Question: I'm trying to align my btns to be center and stay in the same row, and I'm not sure how will I accomplish that.
---

This is what I have :
What We do
Subtext for what we do</span> -->
'''
{{-- Left --}}
<div class="col-lg-4 col-md-4 col-sm-4">
<div class="feature-img"> <span class="fa fa-graduation-cap fa-5x"></span> </div>
<h3>Tutti.ed</h3>
<p style="text-align: justify;" >Tutti.ed is an educational software framework that serves as the backbone for robust digital learning products.
Your brand, your content, your instructional vision... our technology.
View our gallery to see sample products.
<br><br><a class="btn btn-xs btn-primary" href="/tutti-ed">Learn more </a>
</p>
</div>
{{-- Middle --}}
<div class="col-lg-4 col-md-4 col-sm-4">
<div class="feature-img"> <span class="fa fa-code fa-5x"></span> </div>
<h3>Tutti.dev</h3>
<p style="text-align: justify;" >Tutti.dev makes the work of software professionals easier by facilitating all stages of the software development lifecycle.
Tutti.dev was created by developers, for developers. We set out to create the toolset we always wished we had to make our work easier.
<br><br><a class="btn btn-xs btn-primary" href="/tutti-dev">Learn more </a>
</p>
</div>
{{-- Rigth --}}
<div class="col-lg-4 col-md-4 col-sm-4">
<div class="feature-img"> <span class="fa fa-shopping-cart fa-5x"></span>
</div>
<h3>Services</h3>
<p style="text-align: justify;" >Aveniros can help your company in every or any phase of development.
We provide tools and development expertise to every project to ensure a successful launch.
<br><br><a class="btn btn-xs btn-primary" href="/services">Learn more </a>
</p>
</div>
</div>
'''
Any hints / helps /suggestions will be much appreciated !
It will be great you guys can give any suggestion based on what I have.
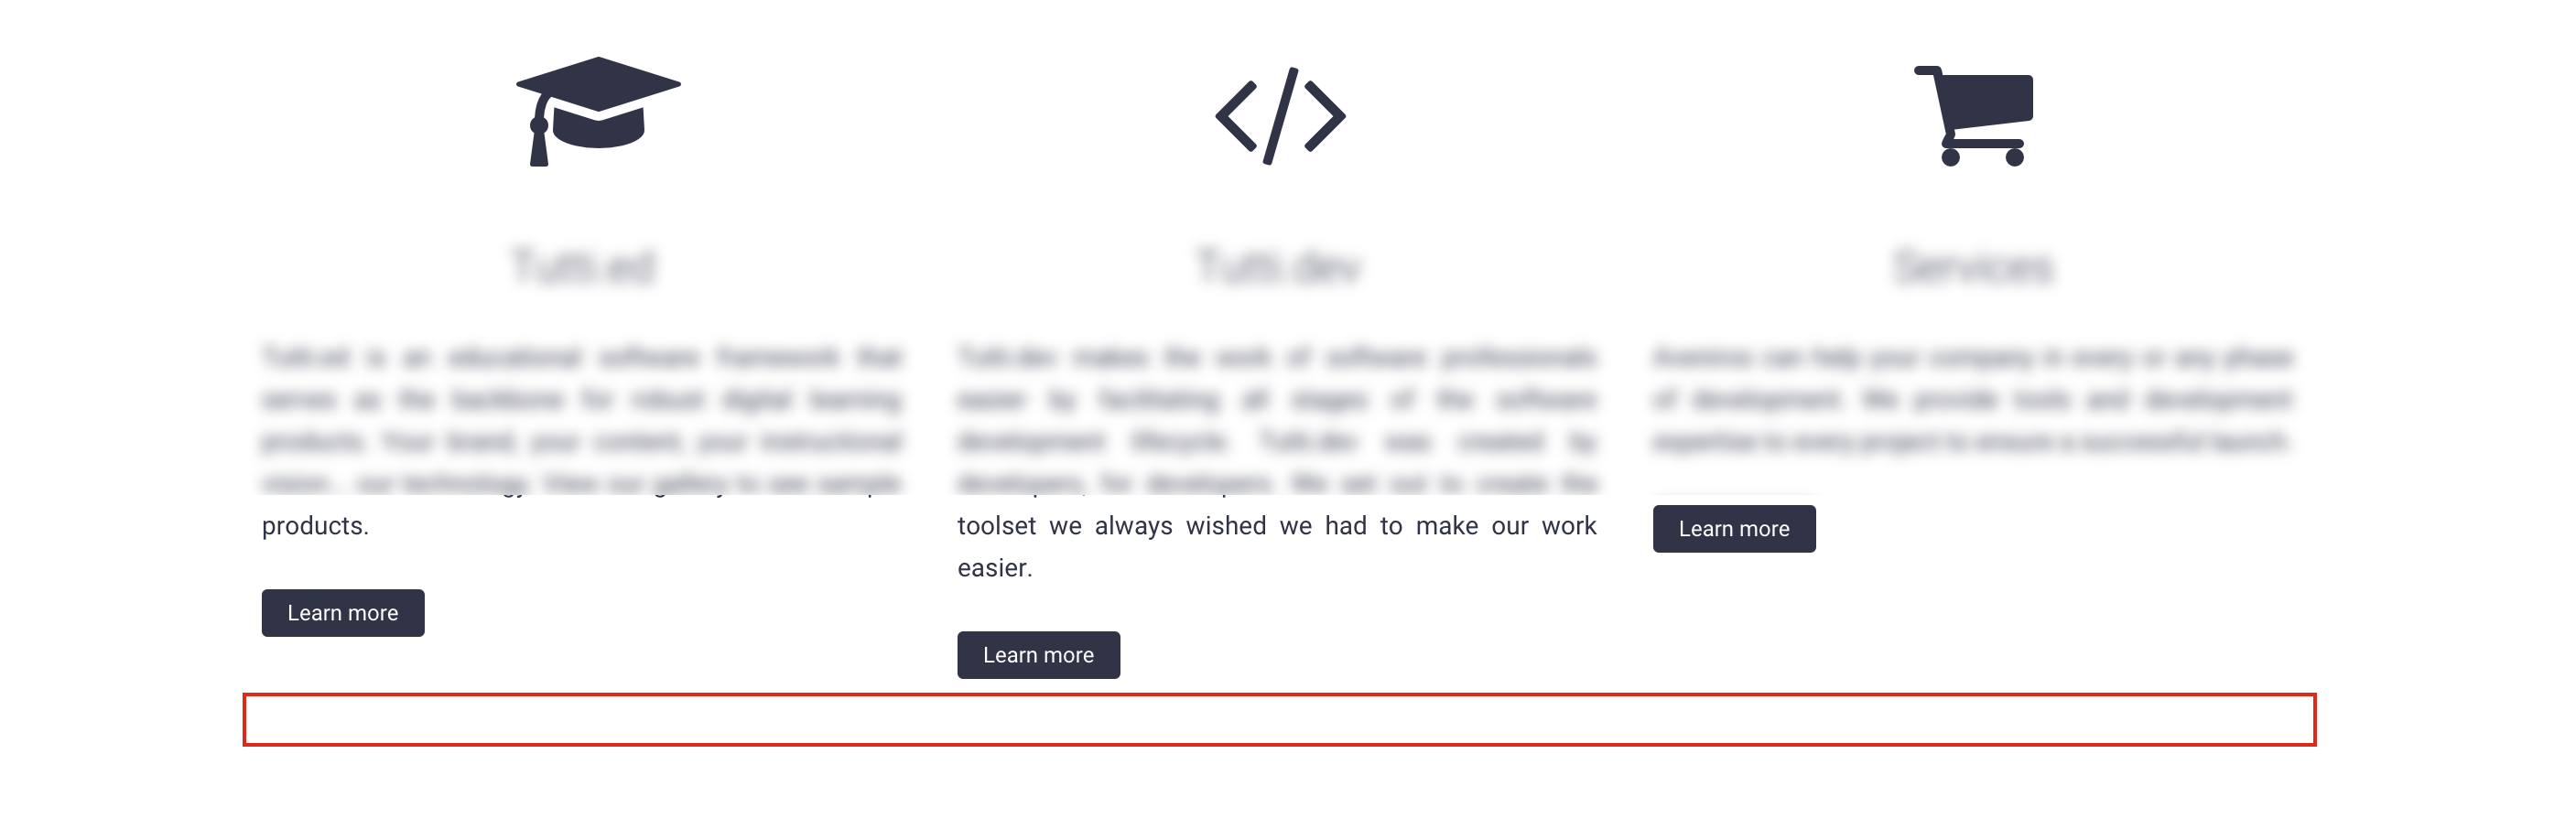
Answer: You can repeat your row with two boxes. Now, add your buttons in the boxes and it will works.
'''
<section class="page-block" id="features">
<div class="container">
<div class="row page-header">
<h2>What We do</h2>
<span>Subtext for what we do</span>
</div>
<div class="row features">
<div class="col-lg-6 col-md-6 col-sm-6">
<h3>Tutti.dev</h3>
<p style="text-align: justify;" >blah blah </p>
</div>
<div class="col-lg-6 col-md-6 col-sm-6">
<h3>Tutti.ed</h3>
<p style="text-align: justify;" >blah blah </p>
</div>
</div>
<div class="row features">
<div class="col-lg-6 col-md-6 col-sm-6">
<button>My Button</button>
</div>
<div class="col-lg-6 col-md-6 col-sm-6">
<button>My Button</button>
</div>
</div>
</div>
'''